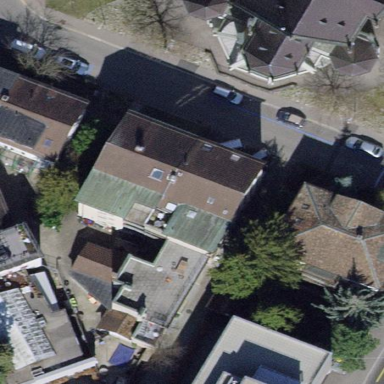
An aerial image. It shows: Building with gabled roof oriented across its structure.